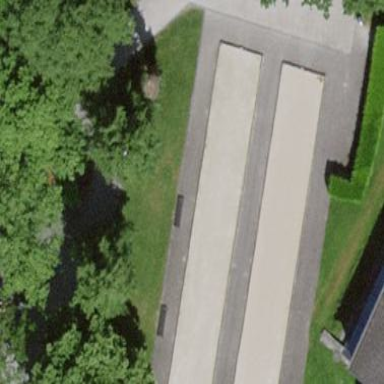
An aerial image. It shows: Boules pitch in the leisure land area.